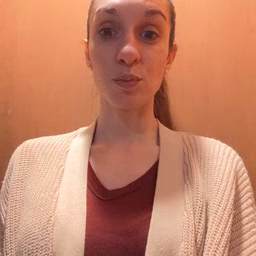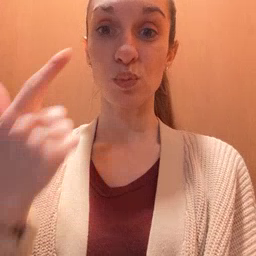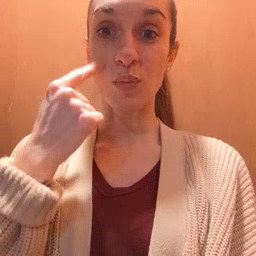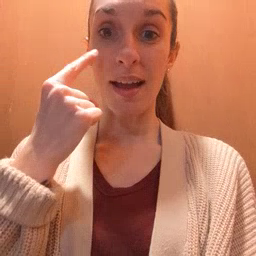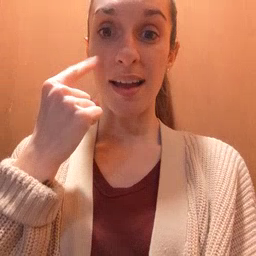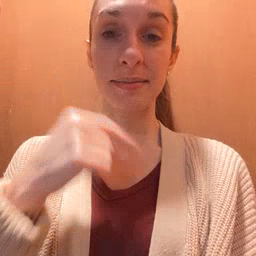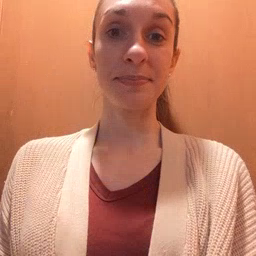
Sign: cry